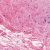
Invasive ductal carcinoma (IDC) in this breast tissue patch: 0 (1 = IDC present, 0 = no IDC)